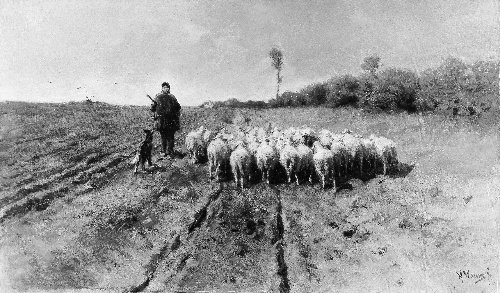
Title: The Return to the Fold
Artist: Anton Mauve
Artist bio: Dutch, Zaandam 1838–1888 Arnhem
Object type: Painting
Classification: Paintings
Medium: Oil on canvas
Dimensions: 19 3/4 x 33 7/8 in. (50.2 x 86 cm)
Department: European Paintings
Credit line: Bequest of Benjamin Altman, 1913
Accession year: 1914
Repository: Metropolitan Museum of Art, New York, NY
Tags: Men|Dogs|Sheep|Landscapes|Shepherds